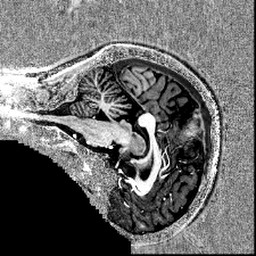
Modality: UNIT1
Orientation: sagittal
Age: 27
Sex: female
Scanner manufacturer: siemens
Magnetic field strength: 6.98 T
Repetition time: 5 s
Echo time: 0.00247 s